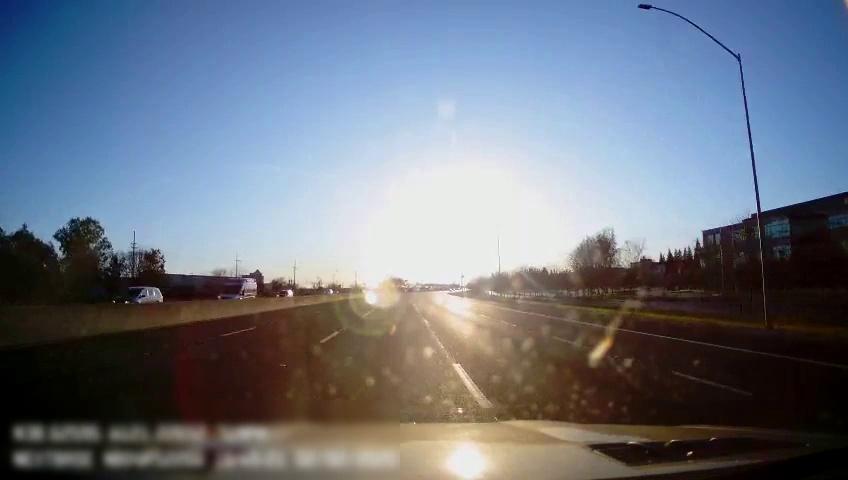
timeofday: Day
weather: Sunny
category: Drivable Space
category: Vehicles | SUV
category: Vehicles | Van
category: Vehicles | SUV
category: Vehicles | SUV
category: Lanes | Alternate Lane
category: Lanes | Alternate Lane
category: Lanes | Current Lane
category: Lanes | Current Lane
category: Lanes | Alternate Lane
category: Lanes | Alternate Lane